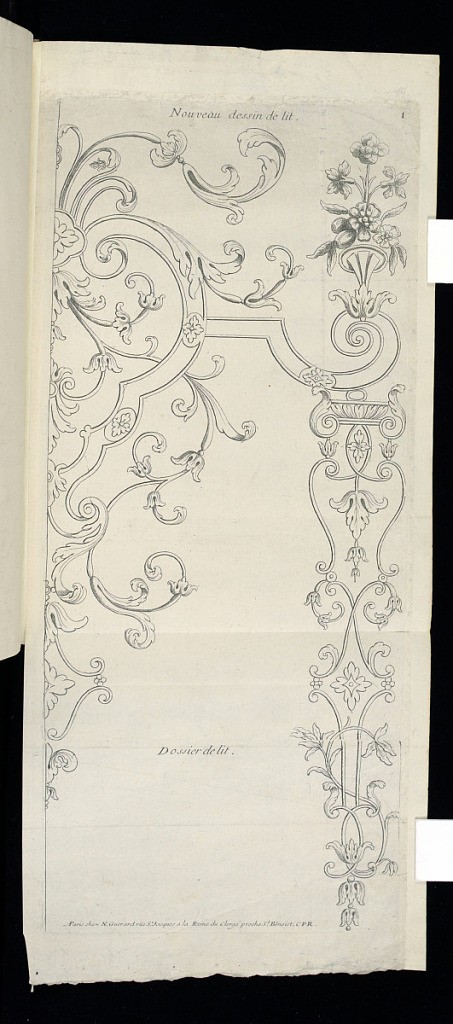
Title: Dossier de lit
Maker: Nicolas Guérard, French, ca.1648 – 1719
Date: late 17th century
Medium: Etching on laid paper
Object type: Print
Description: Design for an embroidered backboard for a bed featuring strapwork, fleurons, rosettes, foliate scrolls, and scrolling leaves. The plate is titled, signed, and numbered.